Aerial crown-view tile of a tropical tree (Barro Colorado Island, Panama), acquired 20241112:
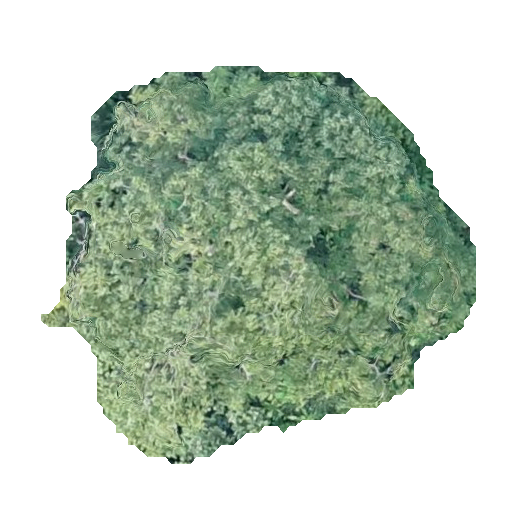
Species: Astronium graveolens
GBIF accepted scientific name: Astronium graveolens
Crown area: 190.353 m²